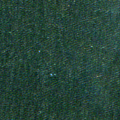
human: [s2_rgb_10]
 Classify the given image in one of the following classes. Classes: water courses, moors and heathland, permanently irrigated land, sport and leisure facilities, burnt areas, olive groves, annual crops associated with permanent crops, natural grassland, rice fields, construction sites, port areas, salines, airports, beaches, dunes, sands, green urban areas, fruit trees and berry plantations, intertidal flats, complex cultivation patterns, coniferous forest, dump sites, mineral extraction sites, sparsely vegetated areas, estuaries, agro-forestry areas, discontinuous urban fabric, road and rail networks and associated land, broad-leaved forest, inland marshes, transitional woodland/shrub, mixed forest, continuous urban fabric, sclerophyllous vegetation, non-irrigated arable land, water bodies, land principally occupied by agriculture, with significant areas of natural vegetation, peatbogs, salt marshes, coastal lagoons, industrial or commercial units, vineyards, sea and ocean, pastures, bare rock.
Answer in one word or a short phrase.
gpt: sea and ocean